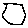
Label: hexagon